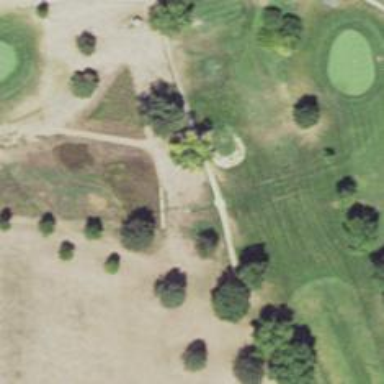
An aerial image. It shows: Golf tee.